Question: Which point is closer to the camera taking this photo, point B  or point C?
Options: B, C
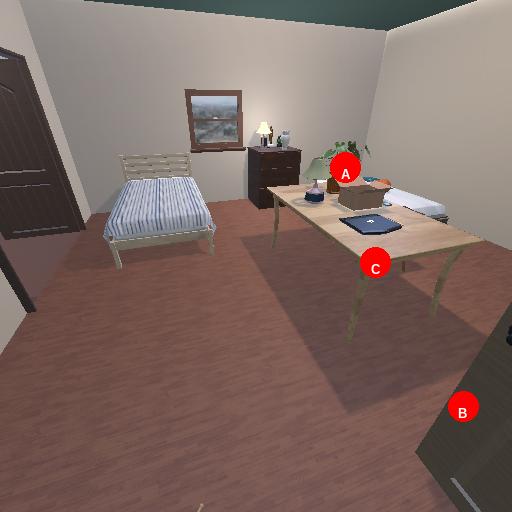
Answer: B